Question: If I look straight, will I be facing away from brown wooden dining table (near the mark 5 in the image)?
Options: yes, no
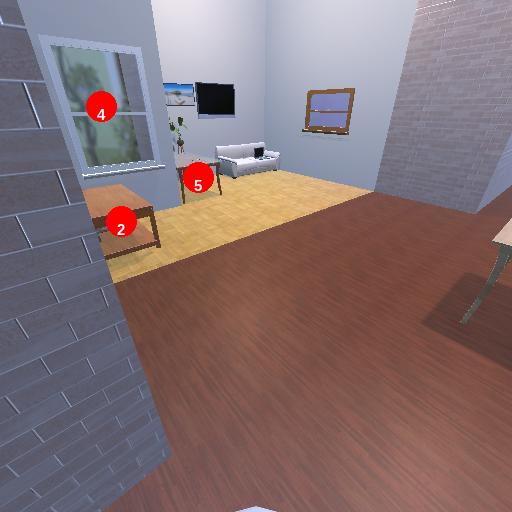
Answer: yes